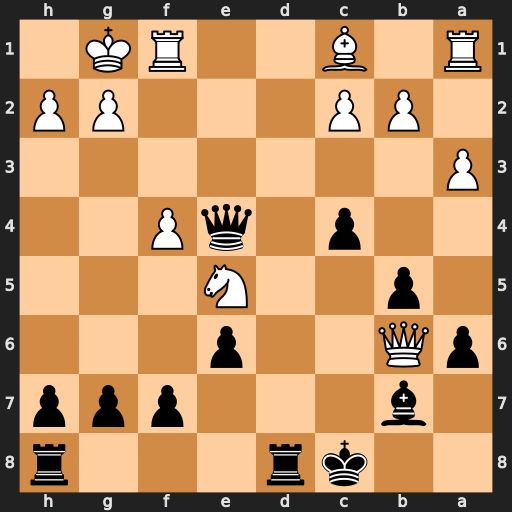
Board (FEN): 2kr3r/1b3ppp/pQ2p3/1p2N3/2p1qP2/P7/1PP3PP/R1B2RK1
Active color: b
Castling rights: -
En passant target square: -
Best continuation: Qxg2#